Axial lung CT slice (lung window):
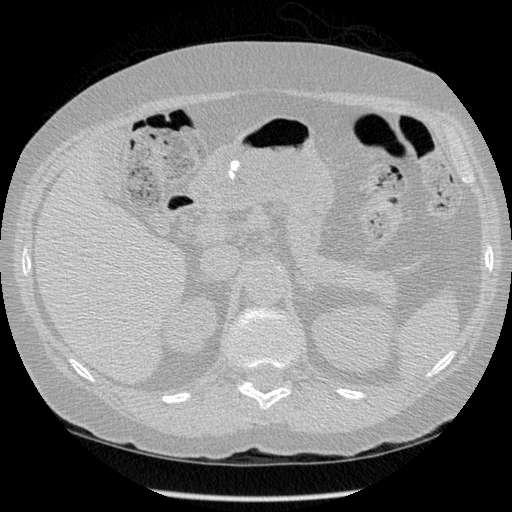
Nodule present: no